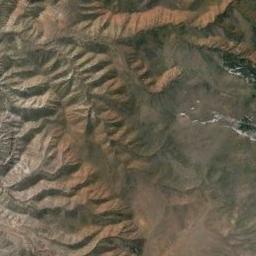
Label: mountain